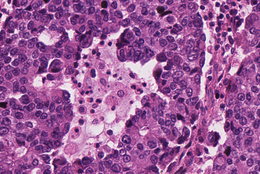
Tumor epithelial tissue: yes
Tumor-associated stroma tissue: yes
Normal tissue: no